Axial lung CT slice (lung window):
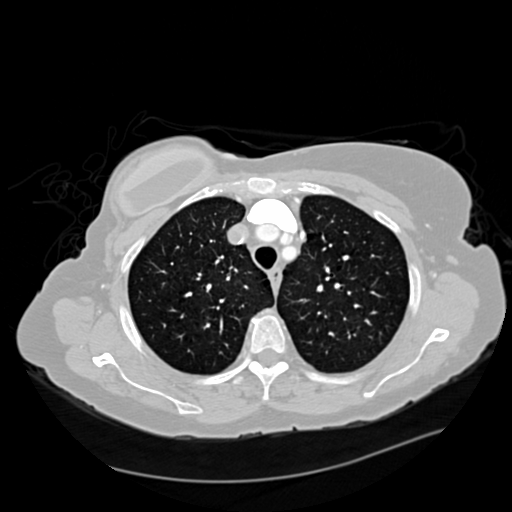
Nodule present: no